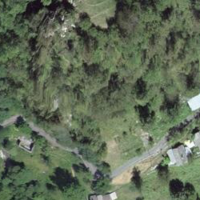
EUNIS habitat code: 41
Species observed at this site:
Sambucus nigra
Trifolium pratense
Dianthus seguieri